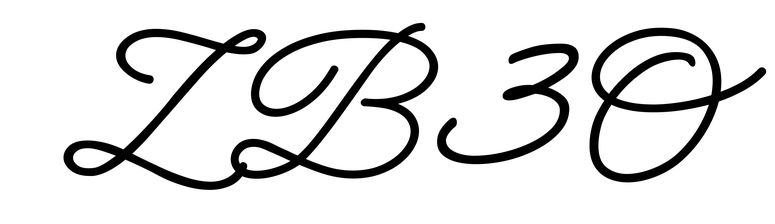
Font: MeowScript-Regular